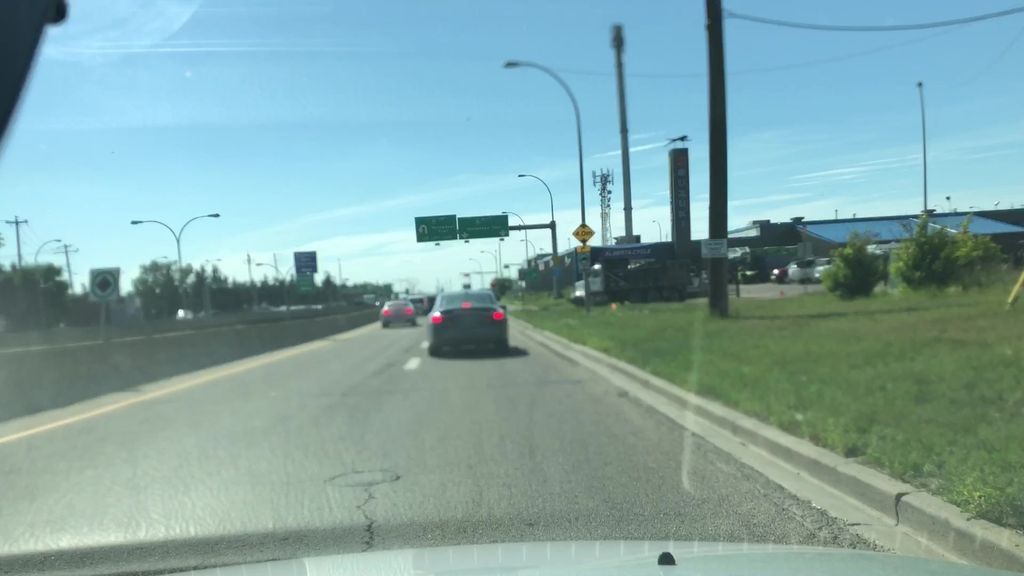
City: edmonton